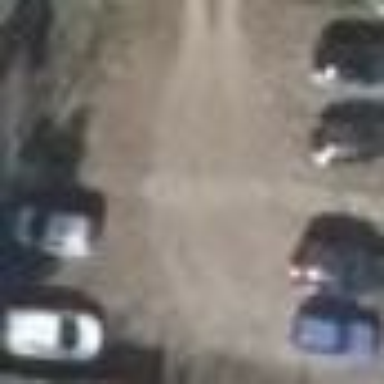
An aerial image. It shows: Parking area with grass surface.